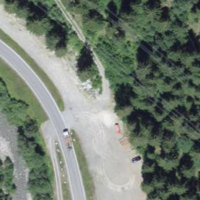
EUNIS habitat code: 43
Species observed at this site:
Melilotus albus
Sorbus aucuparia